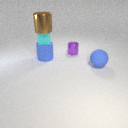
large brown metal cylinder above large blue rubber cylinder